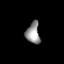
Tissue: lung
Cell type: Endothelial cells
Senescence score: 0.6117
Nuclear area (px): 287
Mean DAPI intensity: 148.787